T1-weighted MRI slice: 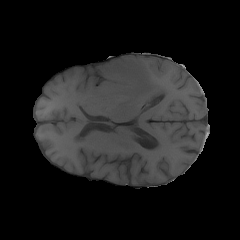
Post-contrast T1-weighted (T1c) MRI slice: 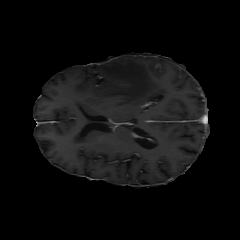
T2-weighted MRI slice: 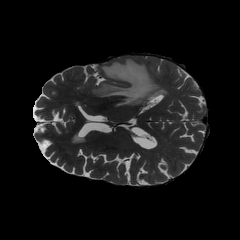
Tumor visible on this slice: yes